Question: I want to create a 'primary key(auto-increment)' which is start with 'A001000001'.
Here 'A001' would be constant and '000001' would be iterate.
I want rows like this:

How can I do it using SQL query?
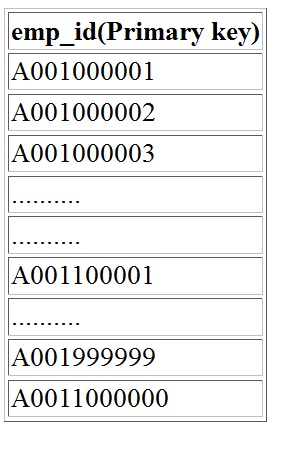
Answer: For (you didn't clearly specify which RDBMS you're using), my suggestion would be:
- 'INT IDENTITY'-
Something like:
'''
CREATE TABLE dbo.YourTable
( ID INT IDENTITY(1,1) PRIMARY KEY CLUSTERED,
EmpID AS 'A001' + RIGHT('<PHONE>' + CAST(ID AS VARCHAR(10)), 7) PERSISTED
)
'''
That way, if you insert a row, the 'ID' gets set automatically, and the 'EmpID' will also be set automatically to values like 'A0010000001', 'A0010000002', .... and so forth.
If you want to put the primary key on the 'EmpID' column, then you need to make sure to include the 'NOT NULL' specification when creating it:
'''
CREATE TABLE dbo.YourTable
( ID INT IDENTITY(1,1),
EmpID AS 'A001' + RIGHT('<PHONE>' + CAST(ID AS VARCHAR(10)), 7) PERSISTED NOT NULL
)
'''
and then you can put the primary key constraint on that column:
'''
ALTER TABLE dbo.YourTable
ADD CONSTRAINT PK_YourTable PRIMARY KEY CLUSTERED (EmpID)
'''